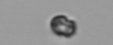
Label: Heterocapsa_rotundata